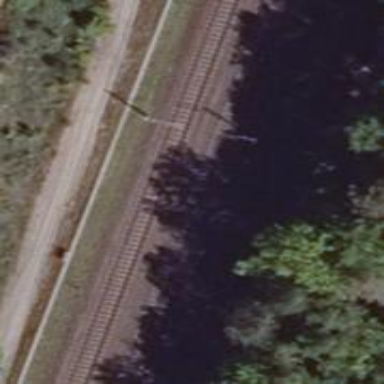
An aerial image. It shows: Railway signal.